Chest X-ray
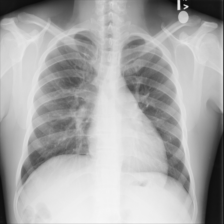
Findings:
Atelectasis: negative
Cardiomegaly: negative
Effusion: negative
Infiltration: negative
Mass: negative
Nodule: negative
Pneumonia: negative
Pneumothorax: negative
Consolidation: negative
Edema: negative
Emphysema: negative
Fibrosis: negative
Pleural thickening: negative
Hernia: negative